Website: lowes
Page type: address-validator
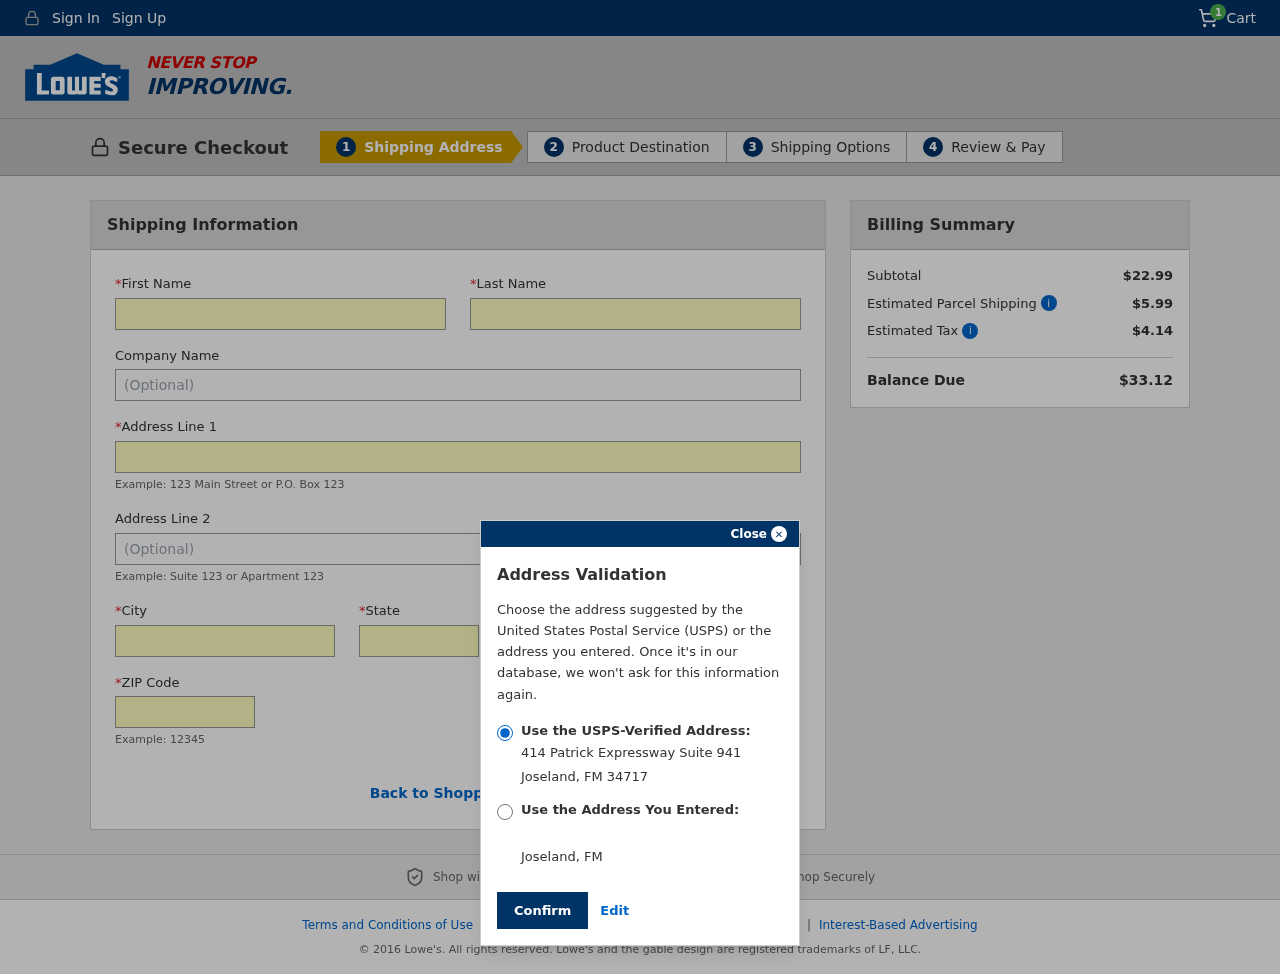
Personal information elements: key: PII_CITY
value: Joseland
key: PII_COMPANY
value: Morgan-King
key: PII_FIRSTNAME
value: Jerry
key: PII_LASTNAME
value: Flores
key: PII_POSTCODE
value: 34717
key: PII_STATE
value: FM
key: PII_STATE_ABBR
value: FM
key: PII_STREET
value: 414 Patrick Expressway Suite 941
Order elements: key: ORDER_NUM_ITEMS
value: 1
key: ORDER_SUBTOTAL
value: $22.99
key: ORDER_SHIPPING_COST
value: $5.99
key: ORDER_TAX
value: $4.14
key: ORDER_TOTAL
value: $33.12